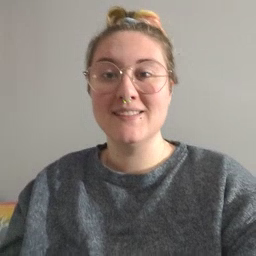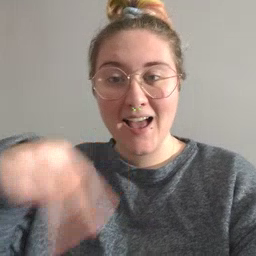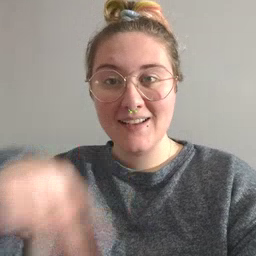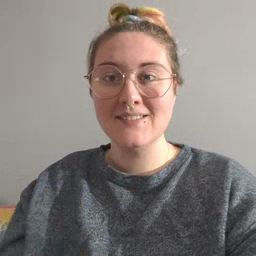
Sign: dance